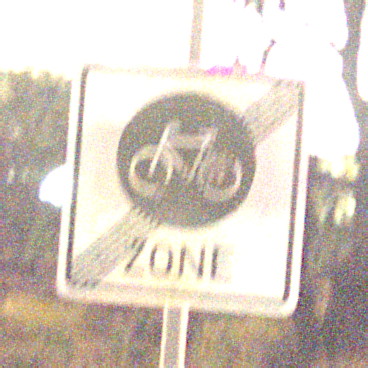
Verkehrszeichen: EndeFahrradzone
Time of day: Night
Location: Outdoor (Nature)
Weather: Clear
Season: NotSpecified
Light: Natural